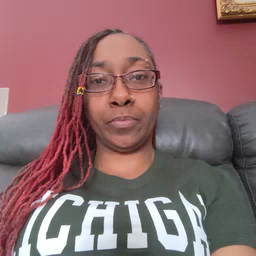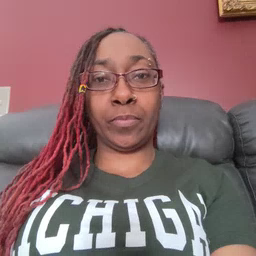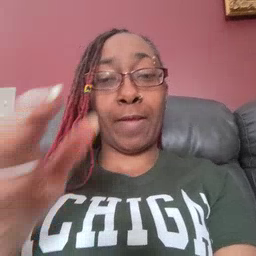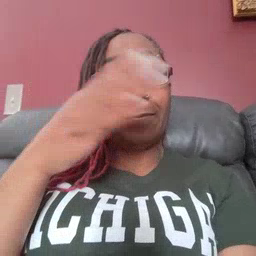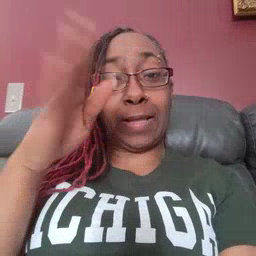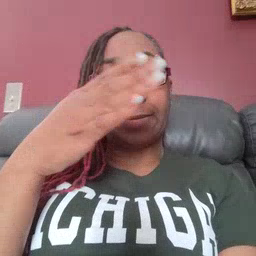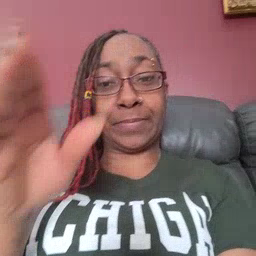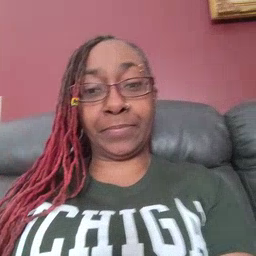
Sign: flag